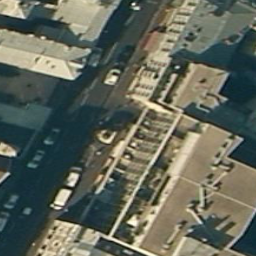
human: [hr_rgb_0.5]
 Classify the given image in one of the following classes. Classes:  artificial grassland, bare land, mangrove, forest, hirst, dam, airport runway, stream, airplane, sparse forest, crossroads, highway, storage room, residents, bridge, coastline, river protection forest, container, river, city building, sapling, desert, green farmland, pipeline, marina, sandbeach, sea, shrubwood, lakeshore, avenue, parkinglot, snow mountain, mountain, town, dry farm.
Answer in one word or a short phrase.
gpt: city building